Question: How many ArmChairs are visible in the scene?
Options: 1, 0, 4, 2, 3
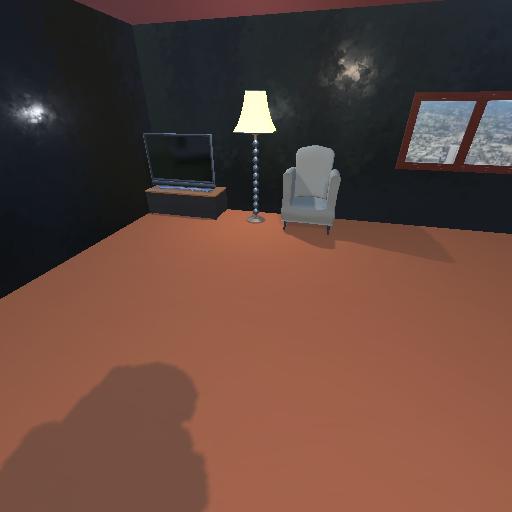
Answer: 1